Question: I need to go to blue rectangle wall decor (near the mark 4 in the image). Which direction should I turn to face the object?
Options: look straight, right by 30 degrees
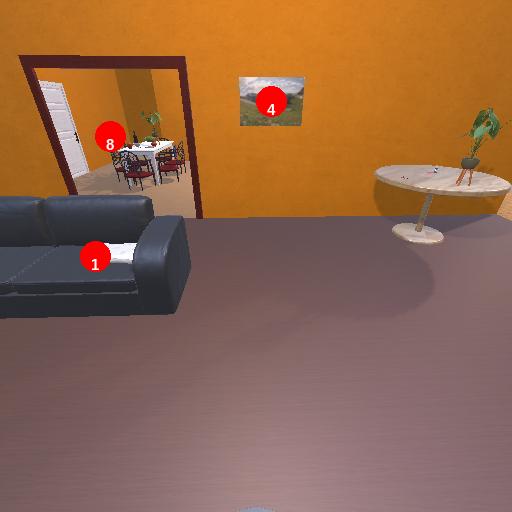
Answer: look straight